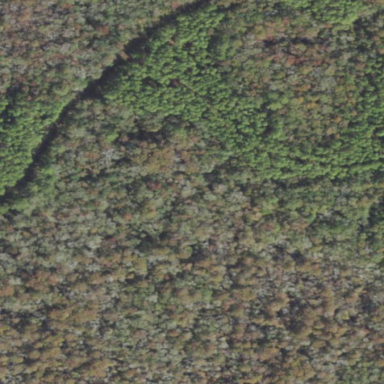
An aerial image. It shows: Forest with needle-leaved trees.